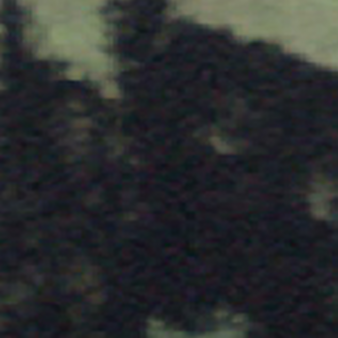
Label: other